Question: In an 'Excel OLAP Pivot' I have the following custom set called "EventsOrdered":
'''
ORDER(
{[DimensionEvents].[Events].[Event].members},
SUM (
TAIL([Date].[Date - Calendar Month].[Calendar Month].members, 12),
[Measures].[Revenue]
),
BDESC
)
'''
When I add it as the second column to the pivot I get the following:

What it is ordering the events by is revenue but I want the order of the events to be partitioned by the country e.g the yellow row should be higher up the order for the US.
Is this possible? - how do I change the MDX script to reflect this context aware behavior in Excel- I've unsuccessfully played around with some tuples that use the CURRENTMEMBER function like the following but no joy:
'''
ORDER(
{[DimensionEvents].[Events].[Event].members},
SUM (
(
[Date].[Date - Calendar Month].CURRENTMEMBER,
[Geolocation].[Geography].CURRENTMEMBER
),
[Measures].[Revenue]
),
BDESC
)
'''
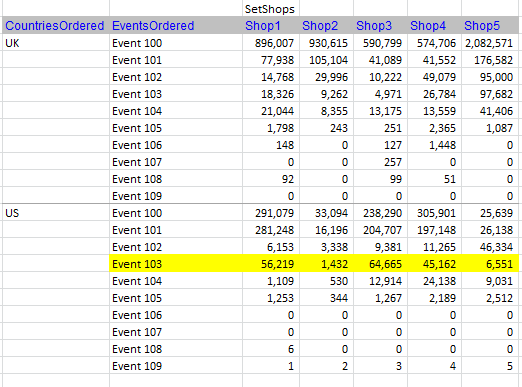
Answer: did you try the following?:
'''
ORDER(
{[DimensionEvents].[Events].[Event].members},
SUM (
TAIL([Date].[Date - Calendar Month].[Calendar Month].members, 12),
[Measures].[Revenue],
[Geolocation].[Geography].CURRENTMEMBER
),
BDESC
)
'''
philip,